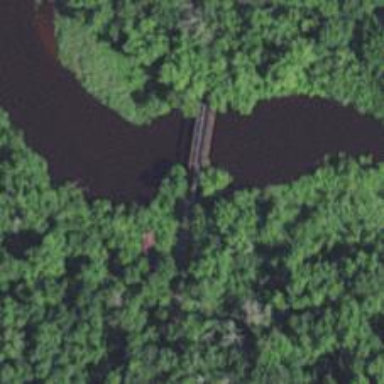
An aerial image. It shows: Preserved railway bridge.